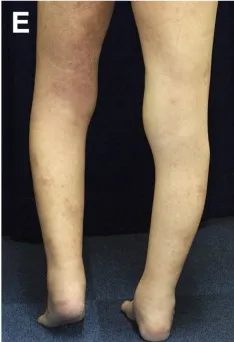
Small pigmented macules with skin sclerosis. Mild lymphedema of the lower limbs.
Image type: radiology (x_ray)